Question: I'm following the Netbeans E-Commerce tutorial which is based on Java EE technology and it took me two days to eliminate all the problems including database connection and understand the functionality of the web application, now I finally manage to run the entire web application which I downloaded from the Netbeans Tutorial. but there's a problem the JSTL tags displays question marks, the code snippets below shows how it is implemented:
'''
<c:forEach var="category" items="${categories}">
<c:choose>
<c:when test="${category.name == selectedCategory.name}">
<div class="categoryButton" id="selectedCategory">
<span class="categoryText">
<fmt:message key="${category.name}"/>
</span>
</div>
</c:when>
<c:otherwise>
<a href="<c:url value='category?${category.id}'/>" class="categoryButton">
<span class="categoryText">
<fmt:message key="${category.name}"/>
</span>
</a>
</c:otherwise>
</c:choose>
</c:forEach>
'''
and here's what it looks like when I run it on my browser, the server that this web app is running on is GLASSFISH:

In the image the underlined question marks are the JSTL tags, when I try to remove the tags the question marks doesn't appear but I can't remove the whole for loop.
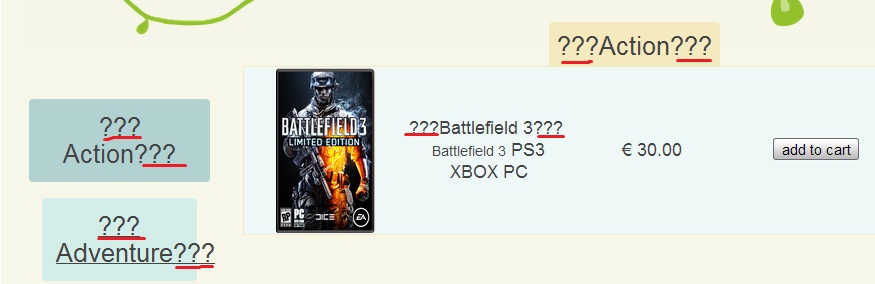
Answer: These question marks come from
'''
<fmt:message key="${category.name}"/>
'''
When you have '???Action???', it means you're using the 'fmt:message' tag with 'Action' as the key, but there is no 'Action' key found in the resource bundle.